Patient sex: F
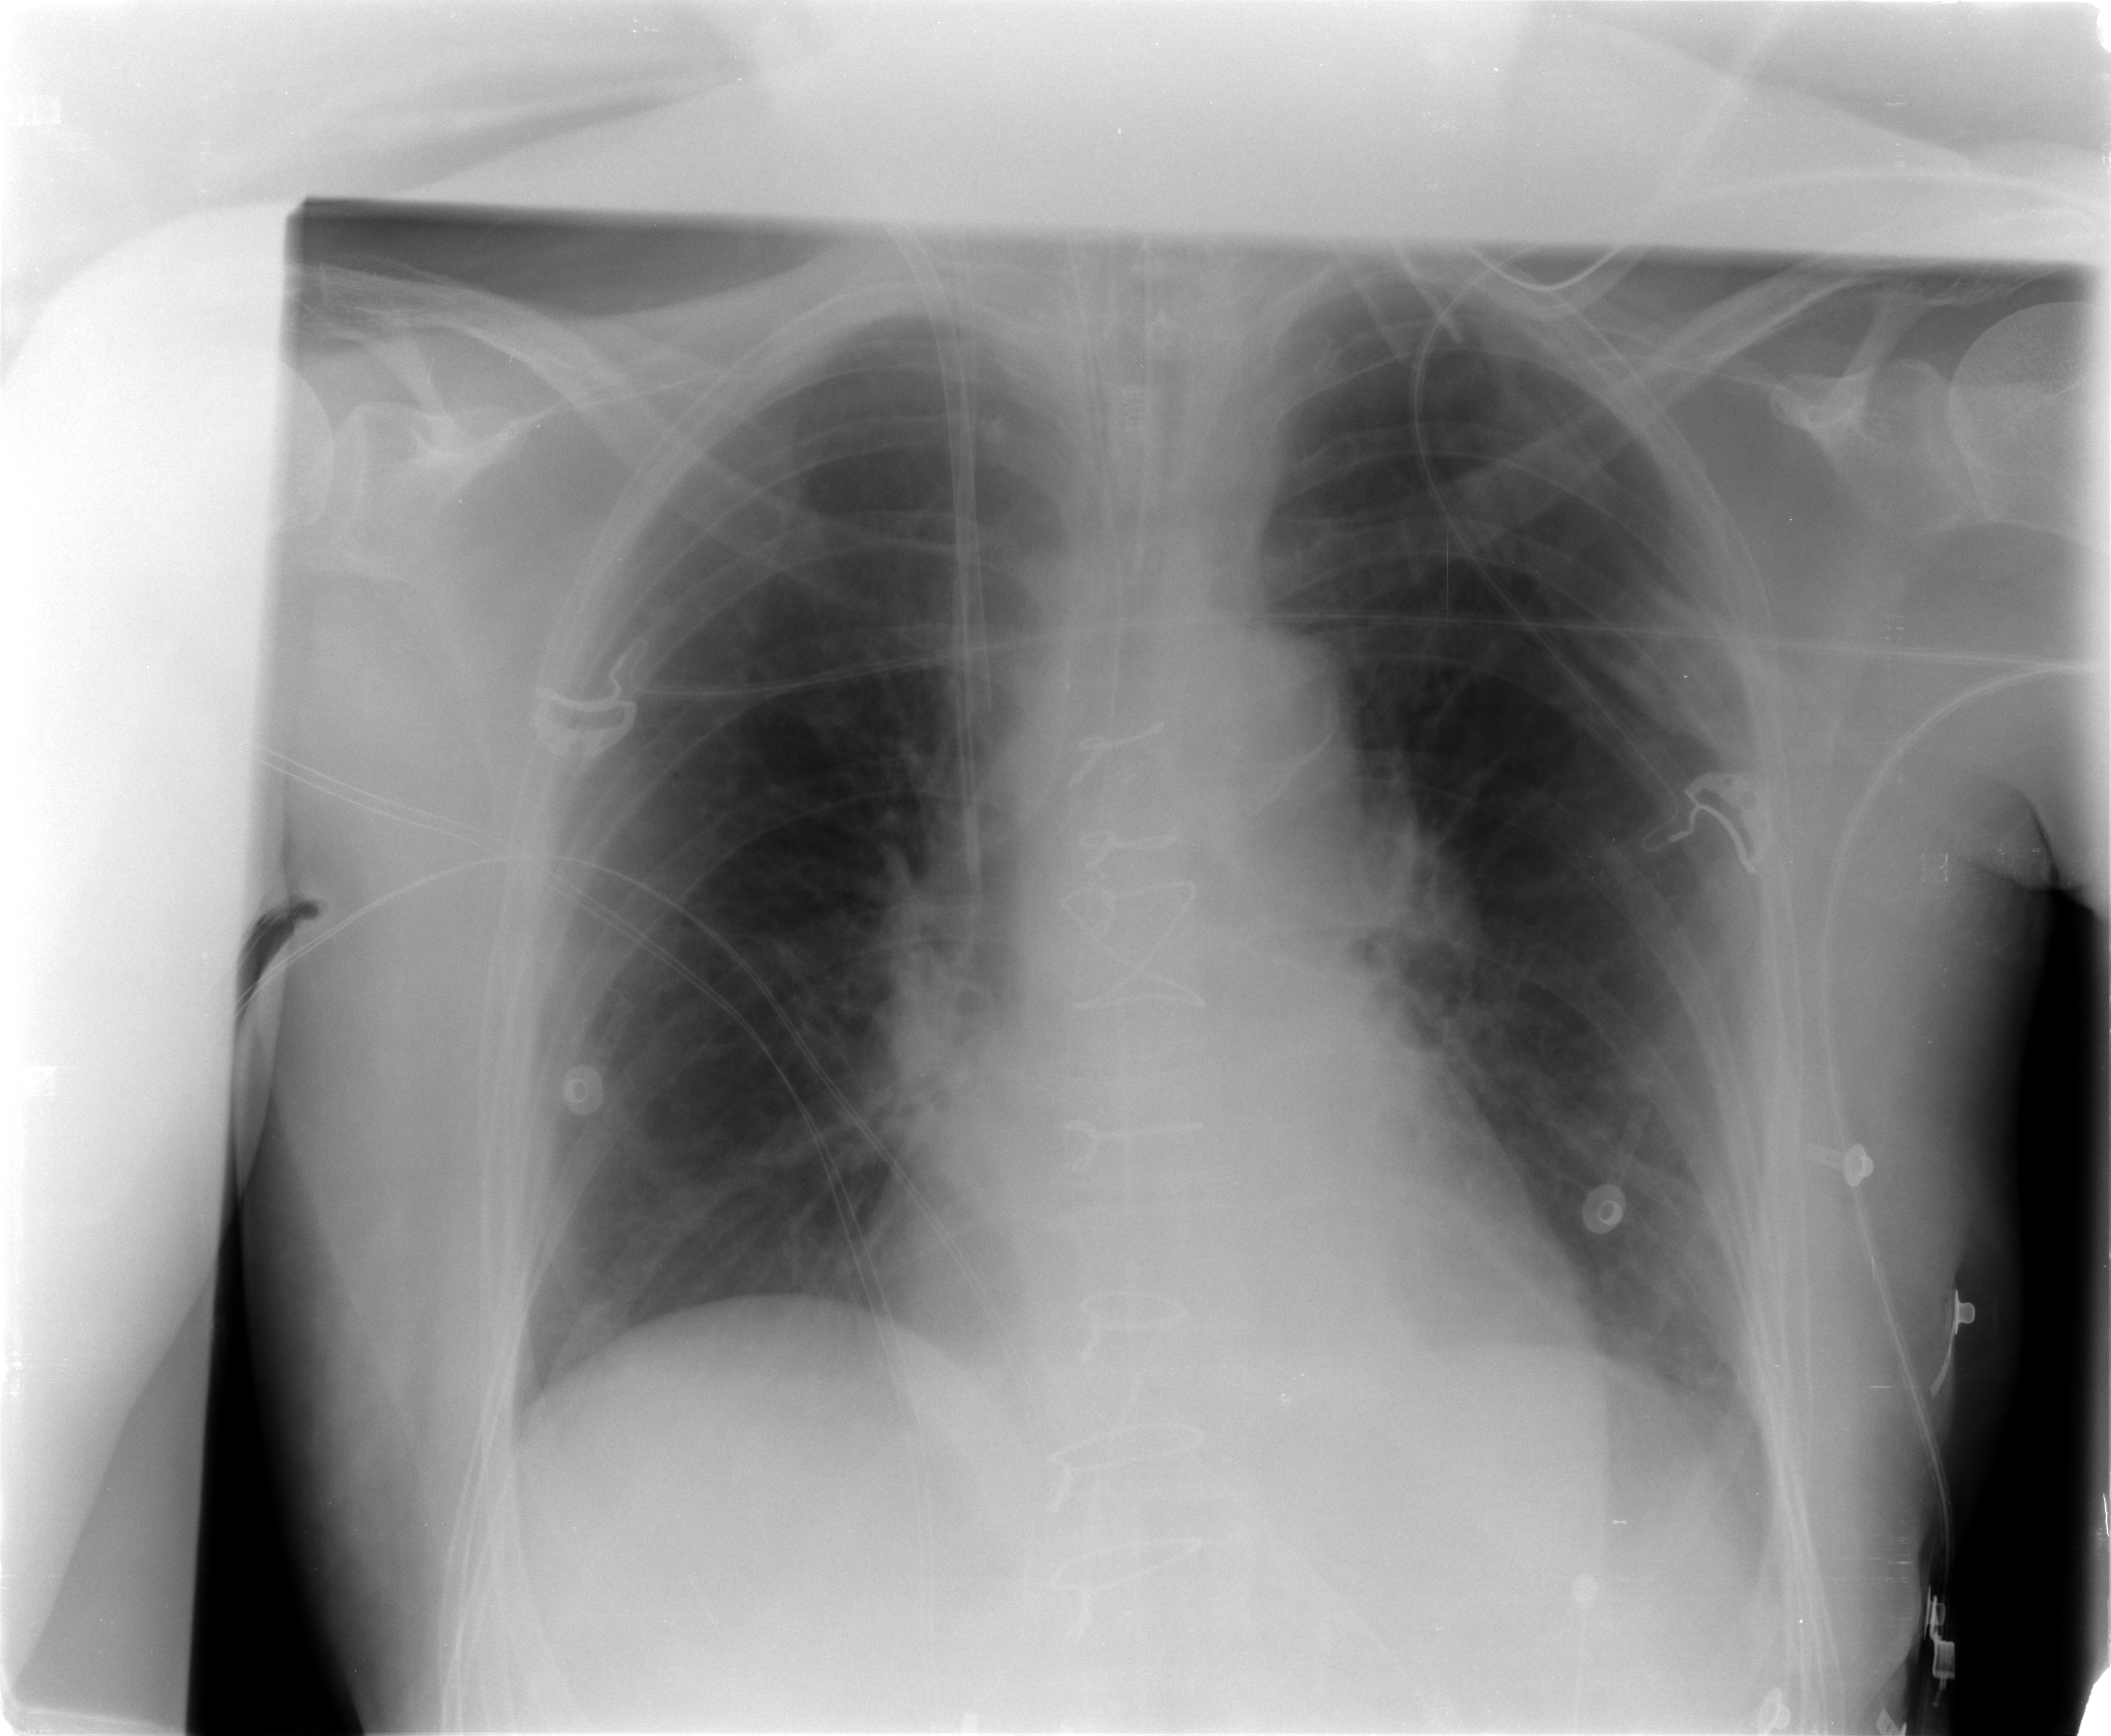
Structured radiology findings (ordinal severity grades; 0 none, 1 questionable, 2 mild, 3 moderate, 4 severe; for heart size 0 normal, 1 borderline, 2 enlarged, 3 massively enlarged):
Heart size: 0
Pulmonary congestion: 2
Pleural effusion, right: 0
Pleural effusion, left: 0
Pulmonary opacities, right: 0
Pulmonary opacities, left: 0
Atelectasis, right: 0
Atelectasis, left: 0